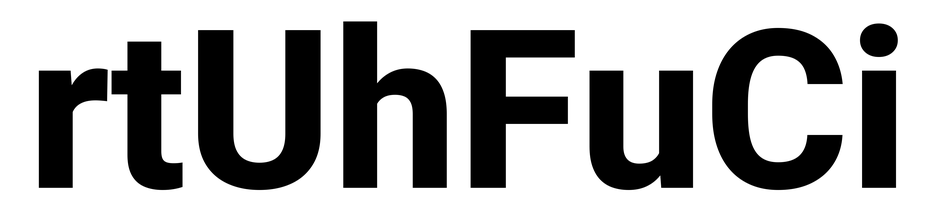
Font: Roboto_ExtraBold